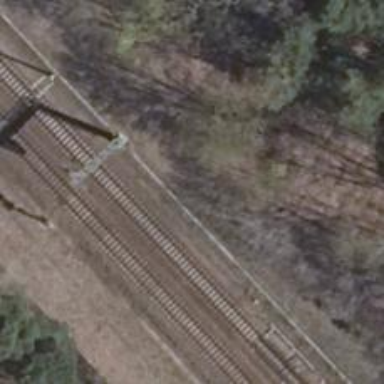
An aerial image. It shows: Abandoned railway.